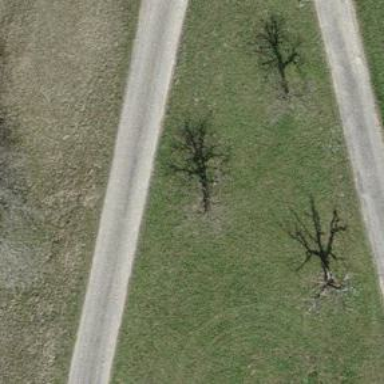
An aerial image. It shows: Deciduous tree with mixed leaf types.